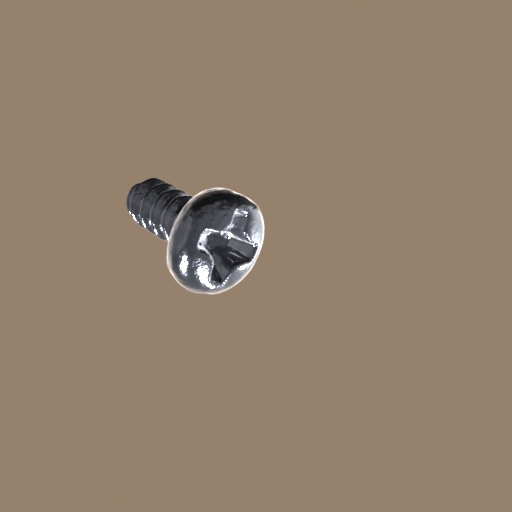
Label: screw